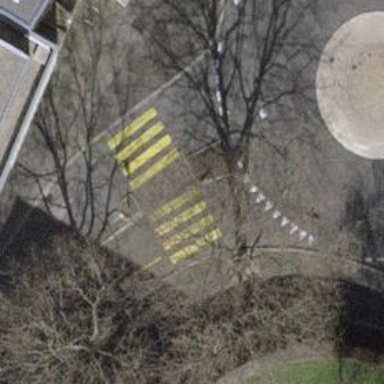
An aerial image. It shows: Marked asphalt footway with marked crossing. The crossing includes island.